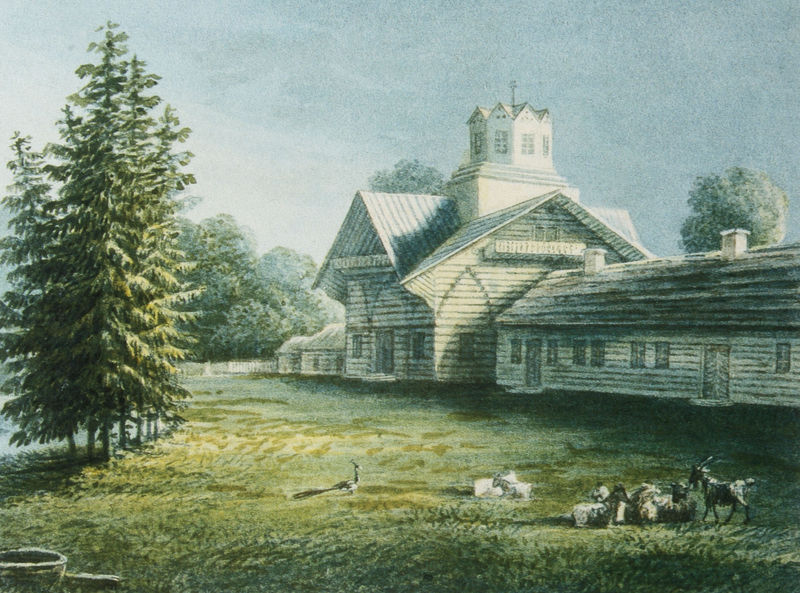
Titel: Farm
Künstler: August Philipp Clara
Standort: St. Petersburg
Institution: Schloss Pawlowsk
Schlagwörter: baum, berg, blau, blätter, dunkel, himmel, schatten, vogel, weiß, wolken, aquarell, bäume, gelb, grün, landschaft, see, braun, fenster, grau, hell, holz, licht, schwarz, tür, zeichnung, dach, gebäude, gras, haus, rasen, tier, tiere, weg, wiese, zaun, alt, häuser, natur, vieh, weide, wind, gewässer, kirche, sonne, wald, brunnen, kamin, kamine, schornstein, turm, garten, balkon, kübel, ansicht, türen, gebirge, sonnenlicht, dächer, giebel, schornsteine, farbe, herde, bauernhof, hof, türe, amerika, tannen, korb, balken, balkone, eingänge, erker, wohnhaus, lamm, schaf, lichtung, pfau, fichte, tanne, zoo, zuber, landhaus, laubbäume, bauernhaus, nadelbäume, fichten, reif, viktorianisch, trog, hörner, bottich, bock, schafe, ziegenbock, ziege, wohnen, holzhaus, ziegen, komplex, skandinavien, farm, farbzeichnung, lan, pfauh, holzkirche, holzarchitektur, schloss im wald